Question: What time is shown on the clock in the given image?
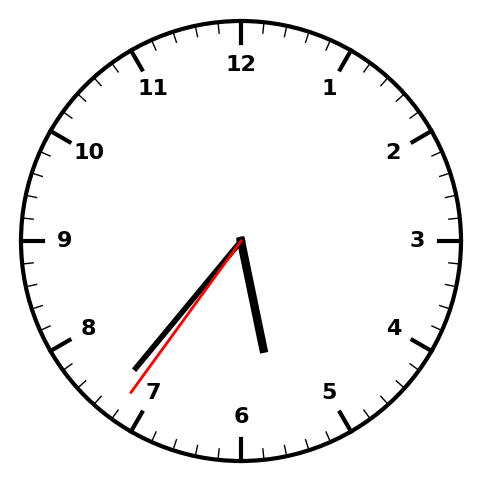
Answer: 05:36:36